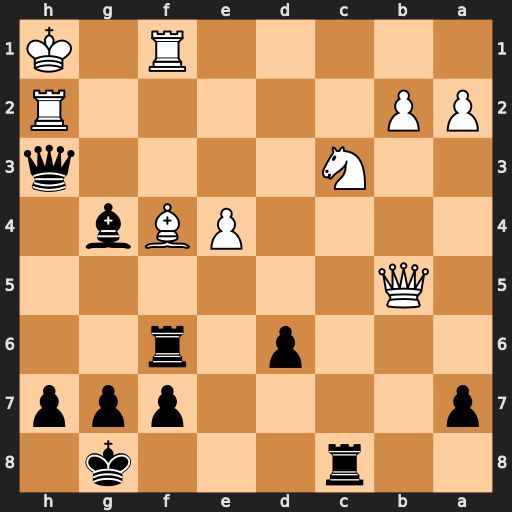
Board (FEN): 2r3k1/p4ppp/3p1r2/1Q6/4PBb1/2N4q/PP5R/5R1K
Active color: b
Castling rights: -
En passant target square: -
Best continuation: Bf3+ Rxf3 Qxf3+